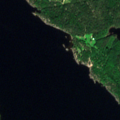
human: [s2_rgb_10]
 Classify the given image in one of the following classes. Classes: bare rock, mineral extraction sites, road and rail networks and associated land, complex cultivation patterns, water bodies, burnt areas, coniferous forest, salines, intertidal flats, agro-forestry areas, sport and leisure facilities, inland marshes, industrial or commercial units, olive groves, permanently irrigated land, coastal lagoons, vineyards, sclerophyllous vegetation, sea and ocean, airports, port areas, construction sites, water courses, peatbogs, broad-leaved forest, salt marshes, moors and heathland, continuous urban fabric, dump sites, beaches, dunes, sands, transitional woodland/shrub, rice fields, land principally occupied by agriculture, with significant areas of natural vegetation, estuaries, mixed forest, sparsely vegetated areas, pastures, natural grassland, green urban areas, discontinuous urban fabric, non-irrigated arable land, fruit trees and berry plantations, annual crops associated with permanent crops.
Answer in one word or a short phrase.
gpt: coniferous forest, mixed forest, water bodies